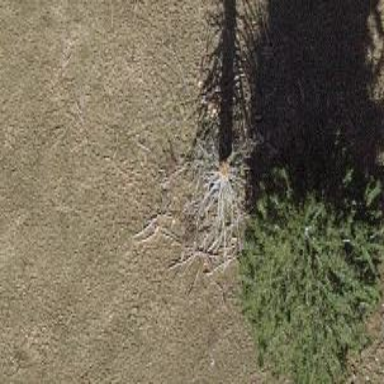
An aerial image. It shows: Single tag "natural: tree."